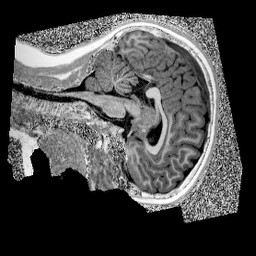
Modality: UNIT1
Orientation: sagittal
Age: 9
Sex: female
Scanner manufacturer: siemens
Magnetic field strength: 3 T
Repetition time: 4 s
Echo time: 0.00299 s